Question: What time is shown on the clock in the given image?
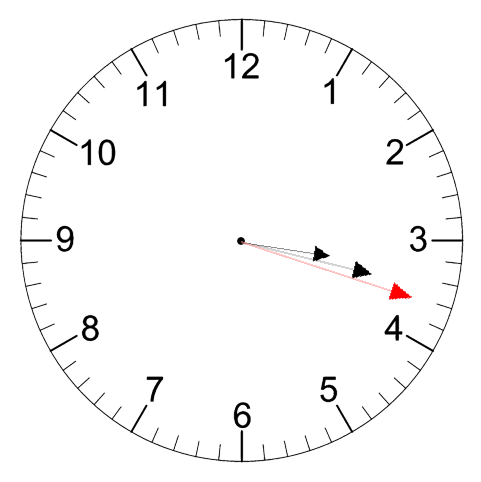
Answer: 03:17:18